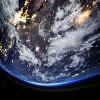
Label: cloud